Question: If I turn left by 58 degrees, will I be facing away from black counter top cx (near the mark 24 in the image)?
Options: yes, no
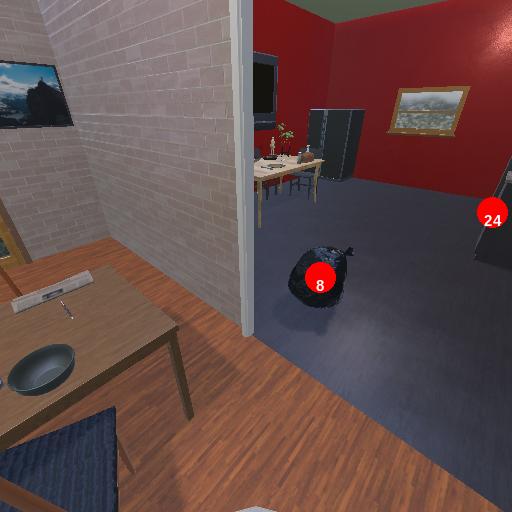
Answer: yes